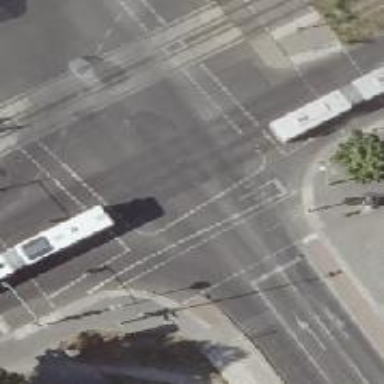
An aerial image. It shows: Crossing with traffic signals.